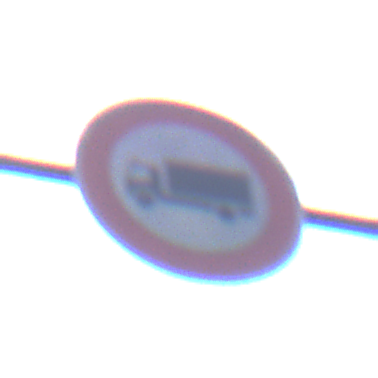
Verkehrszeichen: VerbotFuerKraftfahrzeugeUeberDreiKommaFuenfTonnen
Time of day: MorningAfternoon
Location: Outdoor (Nature)
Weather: Overcast
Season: Winter
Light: Natural